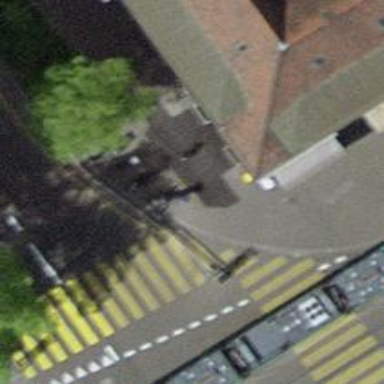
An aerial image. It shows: Post box.